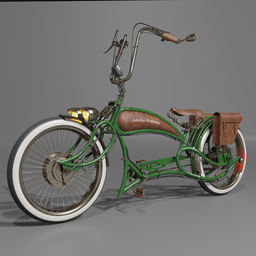
Label: mechanical